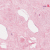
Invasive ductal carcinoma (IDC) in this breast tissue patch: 0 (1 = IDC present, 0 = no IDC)